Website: macys
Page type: billing-address
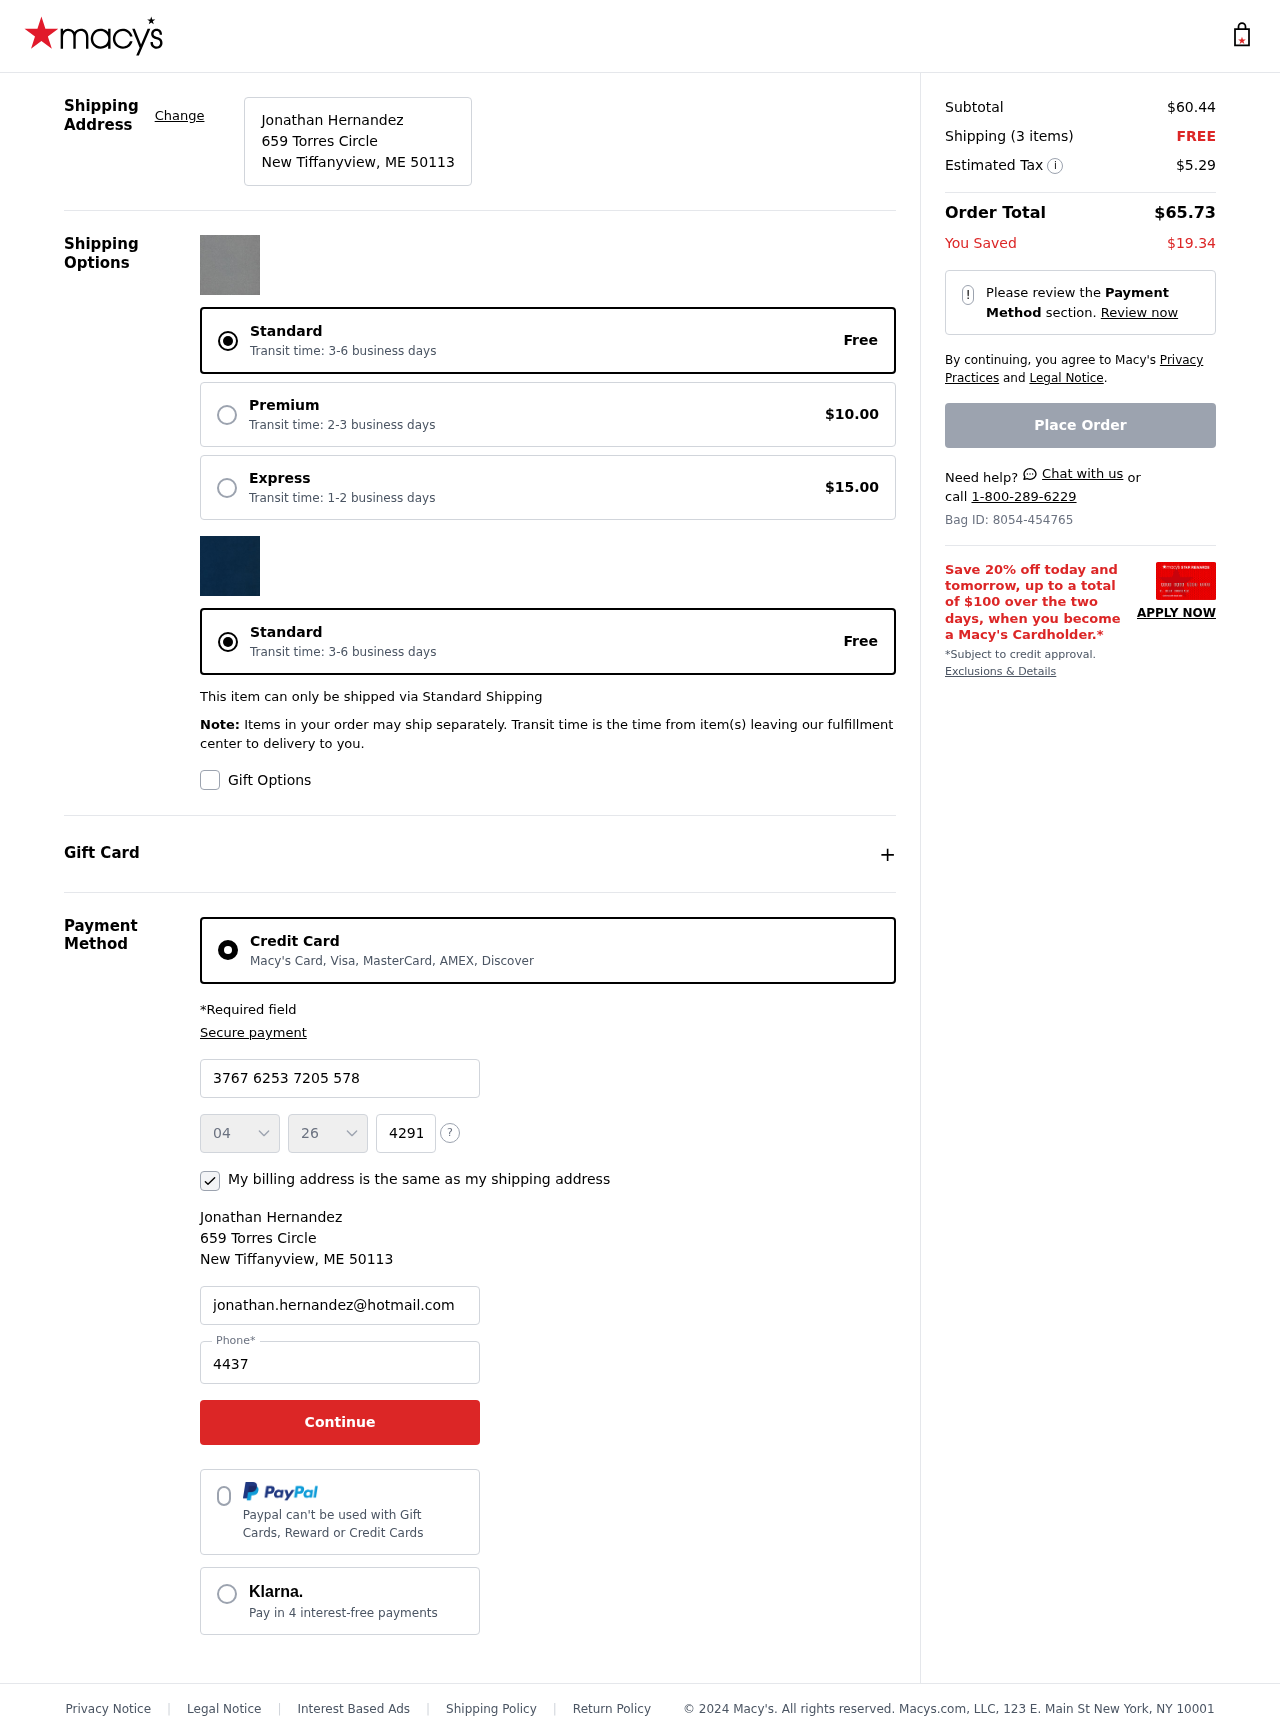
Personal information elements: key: PII_CARD_CVV
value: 4291
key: PII_CARD_EXPIRY_MONTH
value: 04
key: PII_CARD_EXPIRY_YEAR
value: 26
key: PII_CARD_NUMBER
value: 3767 6253 7205 578
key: PII_CITY_STATE_ZIP
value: New Tiffanyview, ME 50113
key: PII_EMAIL
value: jonathan.hernandez@hotmail.com
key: PII_FULLNAME
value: Jonathan Hernandez
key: PII_PHONE
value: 4437195455
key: PII_STREET
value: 659 Torres Circle
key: PII_FULLNAME2
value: Jonathan Hernandez
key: PII_STREET2
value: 659 Torres Circle
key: PII_CITY_STATE_ZIP2
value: New Tiffanyview, ME 50113
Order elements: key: ORDER_SUBTOTAL
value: $60.44
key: ORDER_NUM_ITEMS
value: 3
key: ORDER_SHIPPING_COST
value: FREE
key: ORDER_TAX
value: $5.29
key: ORDER_TOTAL
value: $65.73
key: ORDER_SAVINGS
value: $19.34
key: ORDER_ID
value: Bag ID: 8054-454765